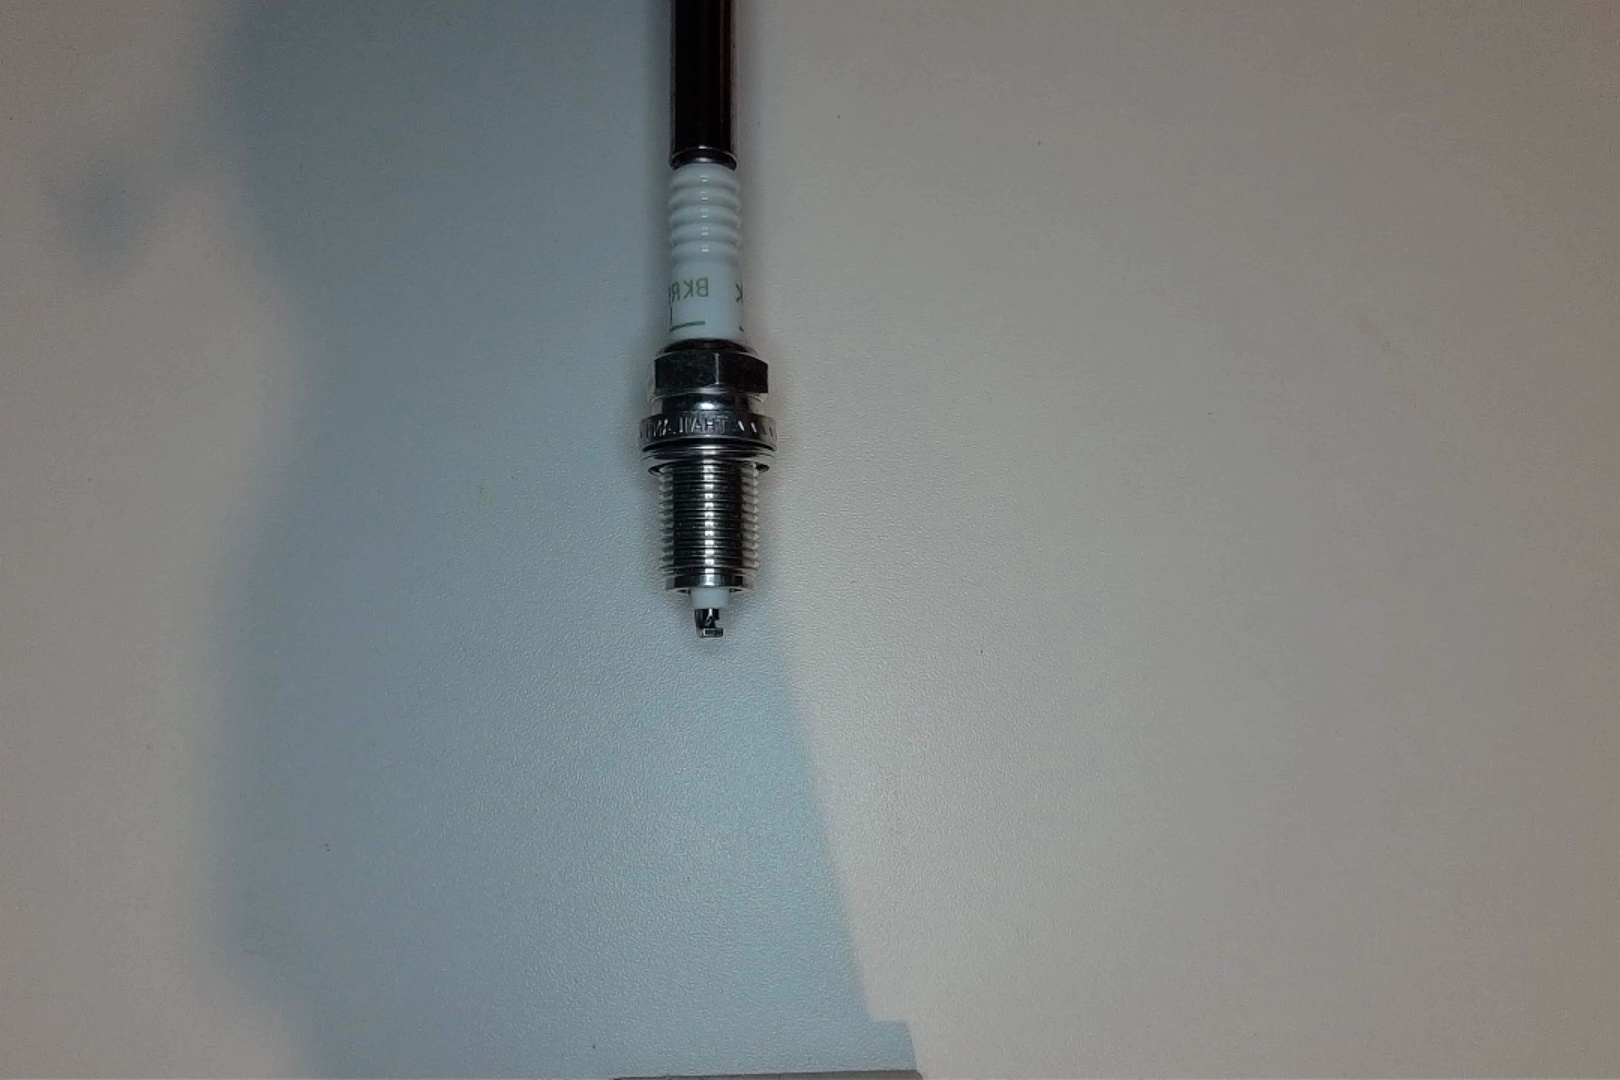
Label: no anomaly